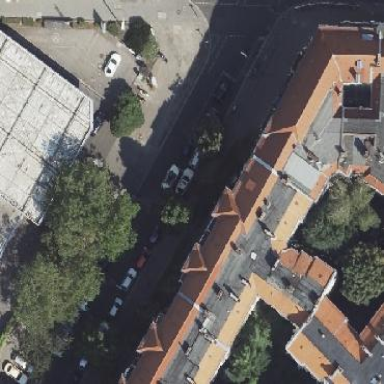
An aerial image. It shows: Residential building with unique double saltbox roof shape.